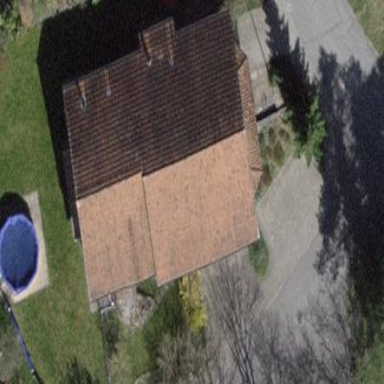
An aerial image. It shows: Building with roof made of roof tiles.